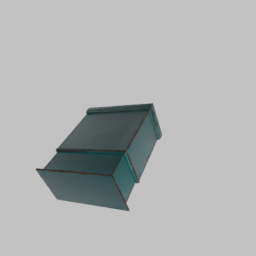
Label: furniture